Field crop: maize
Growth stage: 2
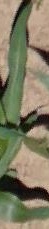
Species: maize